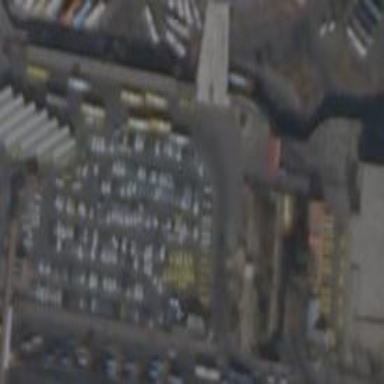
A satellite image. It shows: Parking area with surface.